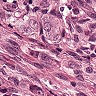
Metastatic tissue present: yes